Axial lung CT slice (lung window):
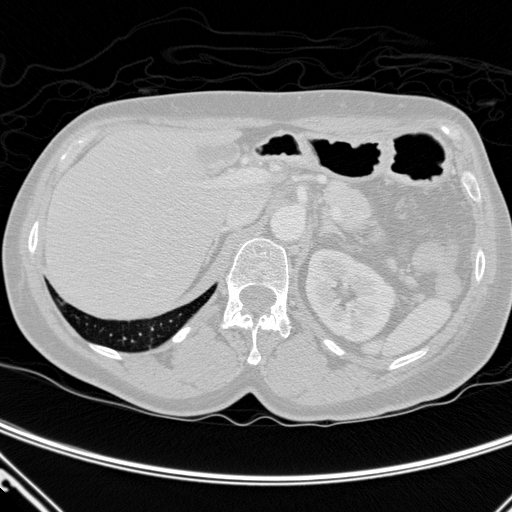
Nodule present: no